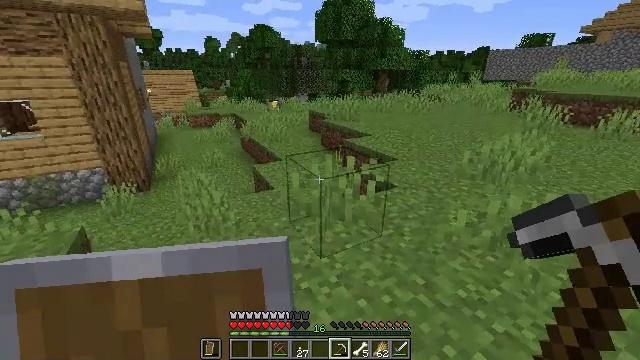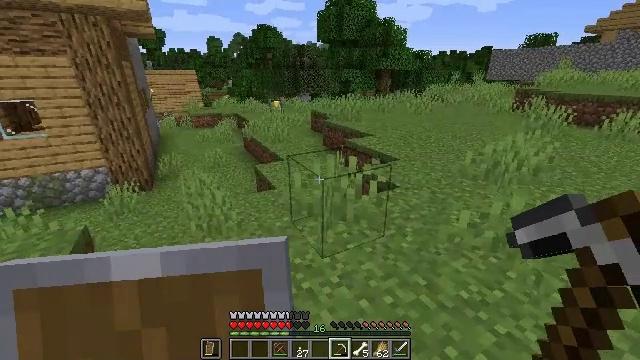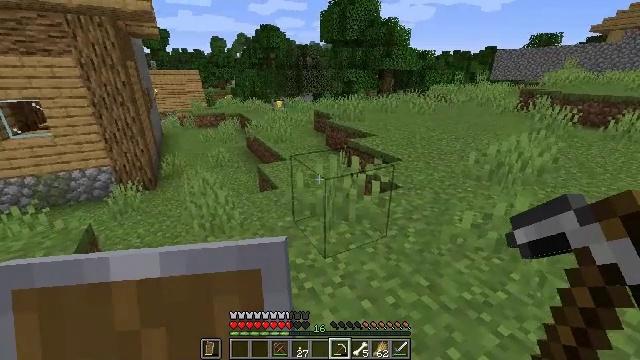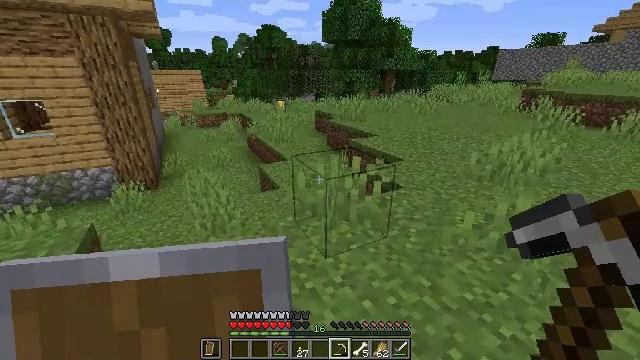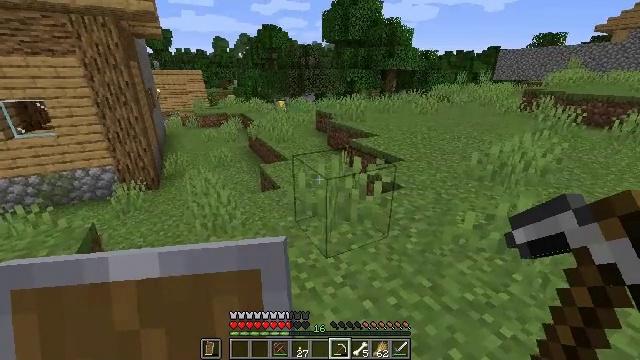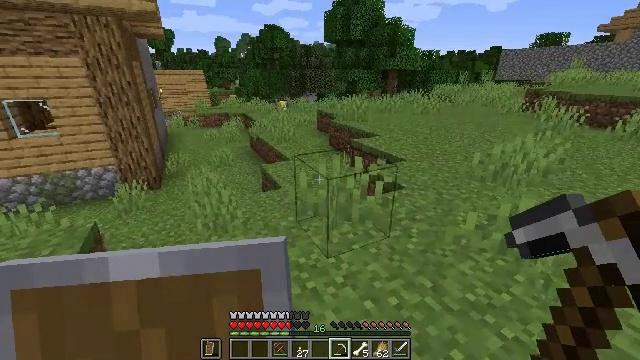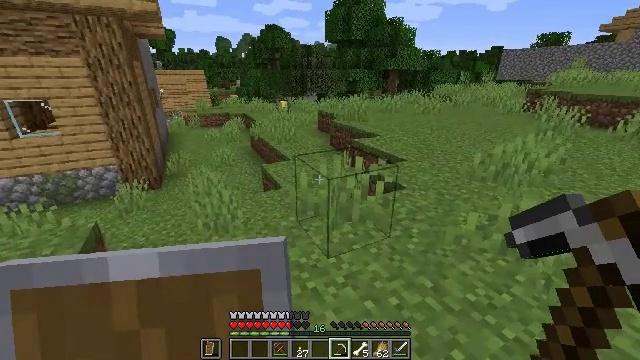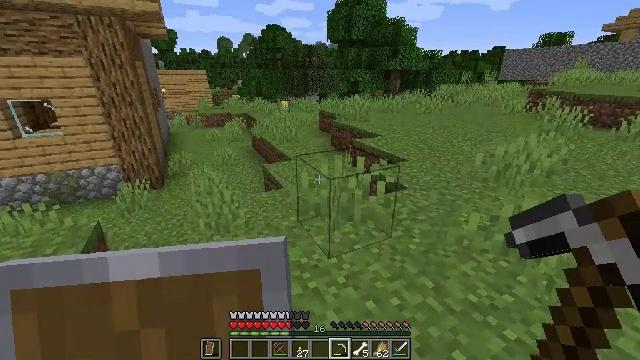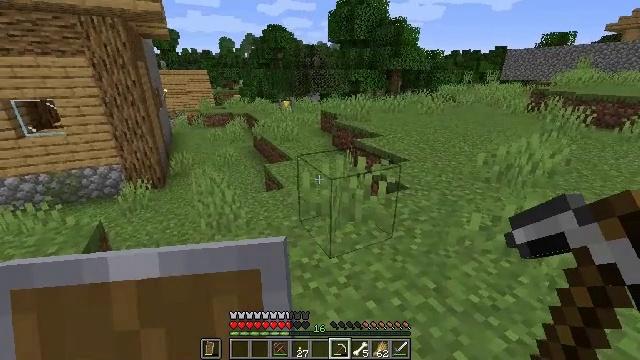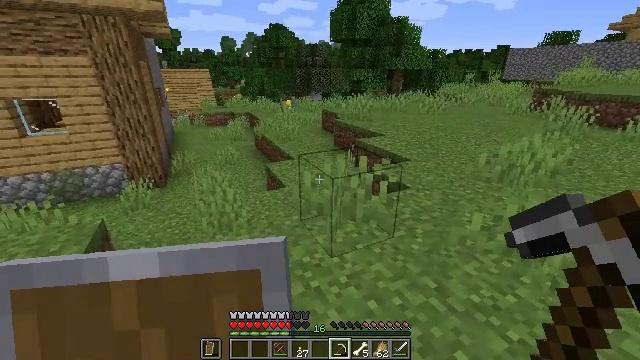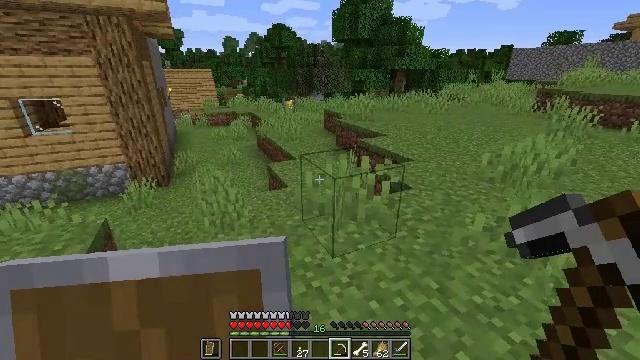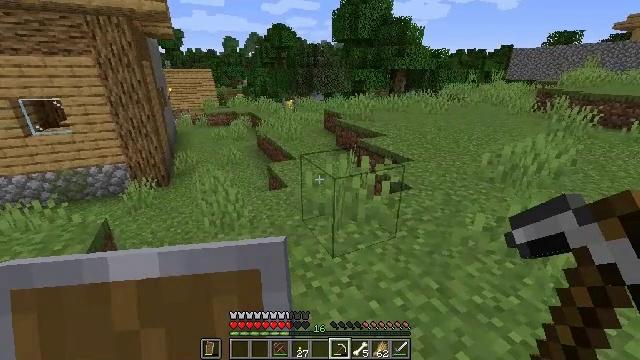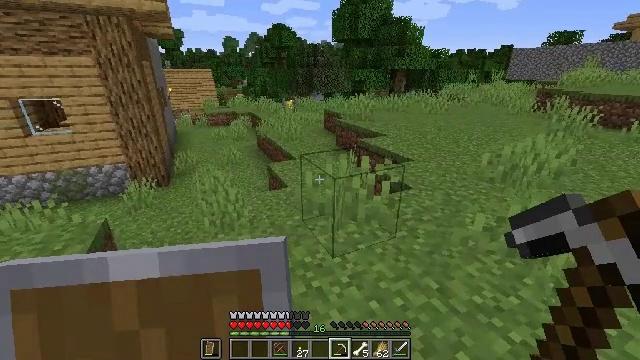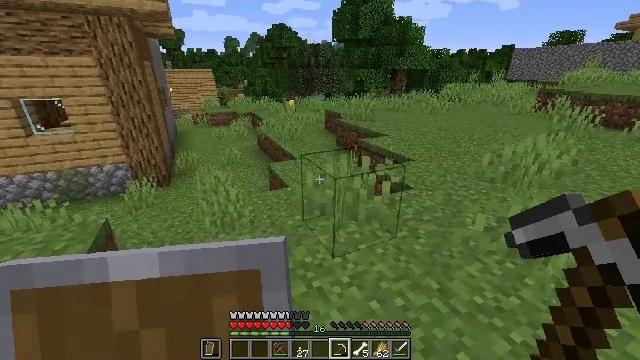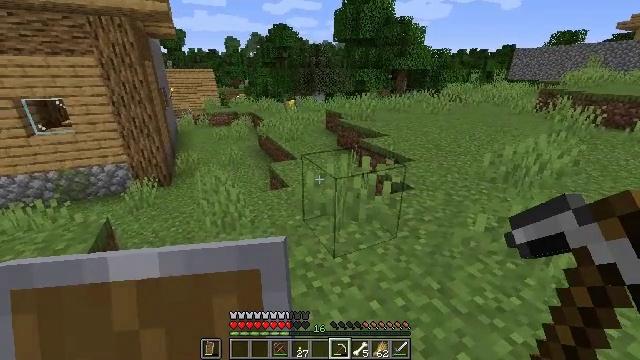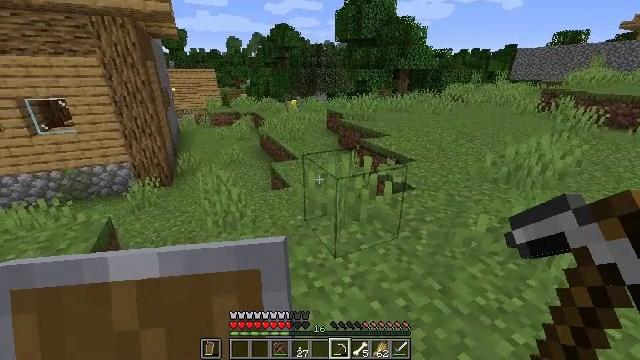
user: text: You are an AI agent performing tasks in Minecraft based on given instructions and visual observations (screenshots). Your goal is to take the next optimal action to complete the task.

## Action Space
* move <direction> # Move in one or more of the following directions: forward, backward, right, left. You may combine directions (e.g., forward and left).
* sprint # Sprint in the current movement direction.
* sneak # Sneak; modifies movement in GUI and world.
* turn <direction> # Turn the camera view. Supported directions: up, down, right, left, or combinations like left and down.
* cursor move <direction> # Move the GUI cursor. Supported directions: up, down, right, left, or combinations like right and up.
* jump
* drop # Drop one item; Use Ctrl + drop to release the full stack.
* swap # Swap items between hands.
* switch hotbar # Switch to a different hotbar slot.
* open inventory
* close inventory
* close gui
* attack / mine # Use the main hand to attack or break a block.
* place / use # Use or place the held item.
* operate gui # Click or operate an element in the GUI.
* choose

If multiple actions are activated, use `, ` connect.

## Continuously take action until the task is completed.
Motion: motion action
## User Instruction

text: Left click on the bell to mine it.
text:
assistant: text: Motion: no_op
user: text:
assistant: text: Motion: no_op
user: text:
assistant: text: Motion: no_op
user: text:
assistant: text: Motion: no_op
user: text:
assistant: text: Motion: no_op
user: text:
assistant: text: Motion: no_op
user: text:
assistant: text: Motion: no_op
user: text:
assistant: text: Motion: no_op
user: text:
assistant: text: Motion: no_op
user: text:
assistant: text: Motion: no_op
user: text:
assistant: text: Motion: no_op
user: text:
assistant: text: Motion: no_op
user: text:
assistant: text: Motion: no_op
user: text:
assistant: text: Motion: no_op
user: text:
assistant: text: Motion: no_op
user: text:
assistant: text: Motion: no_op
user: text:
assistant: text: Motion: turn left
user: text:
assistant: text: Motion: turn left
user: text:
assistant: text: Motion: turn left
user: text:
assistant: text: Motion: turn left
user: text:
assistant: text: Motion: turn left
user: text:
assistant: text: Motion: no_op
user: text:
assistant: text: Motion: no_op
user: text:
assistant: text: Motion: no_op
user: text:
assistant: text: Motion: turn right and up
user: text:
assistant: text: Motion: turn right and up
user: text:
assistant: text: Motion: turn right
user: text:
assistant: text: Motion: turn right
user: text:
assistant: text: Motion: turn right
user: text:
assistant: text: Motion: move forward